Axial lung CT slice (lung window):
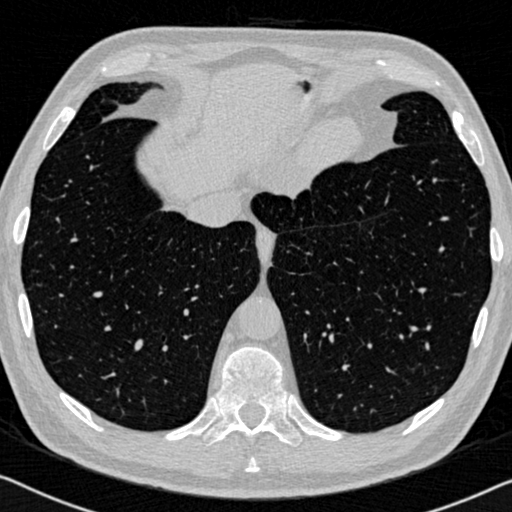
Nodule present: no